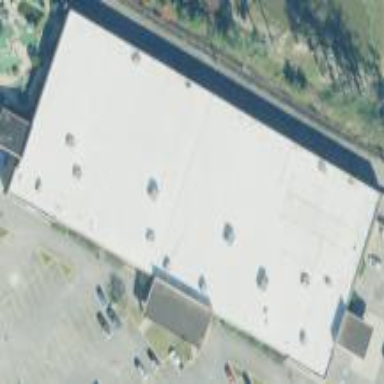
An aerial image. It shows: Building with bowling alley inside.